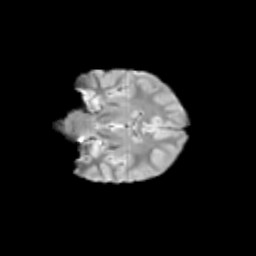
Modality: T2w
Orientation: coronal
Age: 12
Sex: female
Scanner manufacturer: siemens
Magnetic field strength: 3 T
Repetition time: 3.8 s
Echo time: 0.07 s